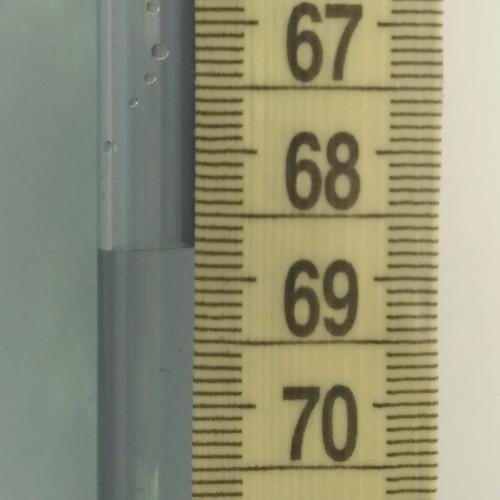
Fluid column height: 68.8 cm